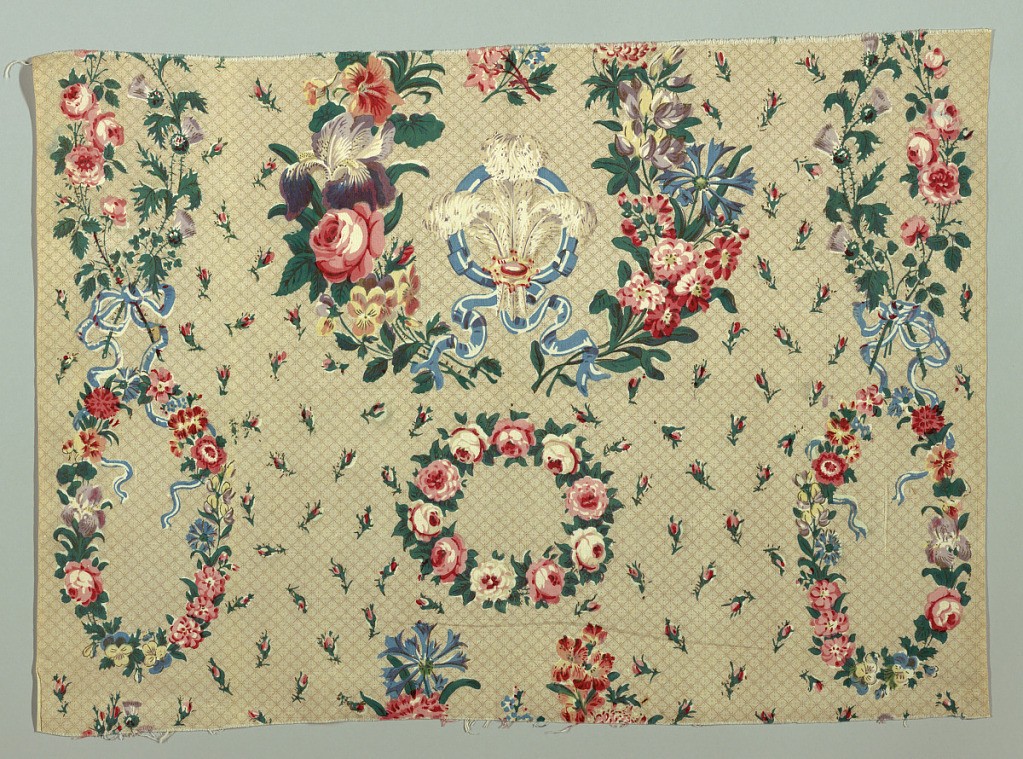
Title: Textile
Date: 1850–59
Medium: cotton Technique: printed by block and engraved roller on plain weave
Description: On light brown ground with delicate diaper pattern from engraved roller, a polychrome pattern of wreaths and garlands of roses, thistle, ivy, etc. One wreath contains a fleur de lys of three white feathers, said to be a symbol of the Prince of Whales. The green is dark and bright, a "solid" or direct green.